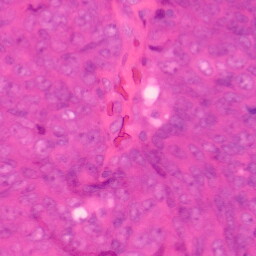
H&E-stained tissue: Colon